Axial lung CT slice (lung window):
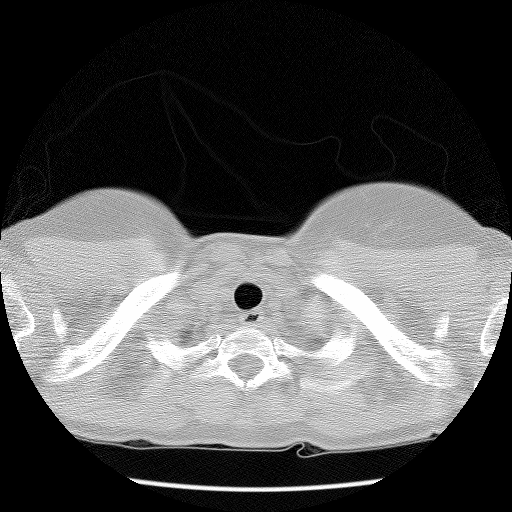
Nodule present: no